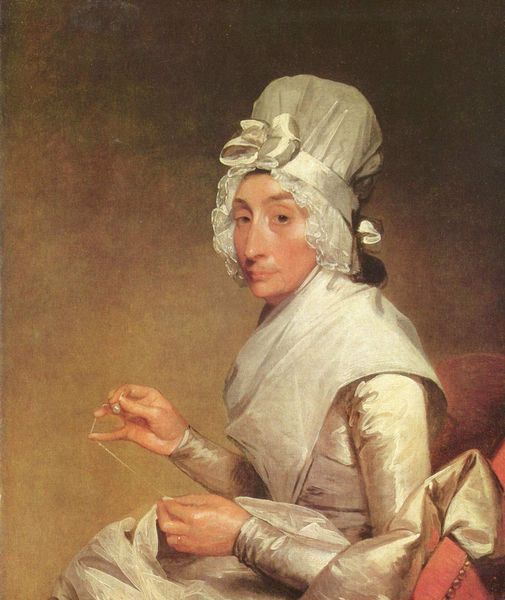
Titel: Porträt der Mrs Richard Yates
Künstler: Gilbert Stuart
Standort: Washington (District of Columbia)
Institution: National Gallery of Art
Schlagwörter: gemälde, hand, haut, kopf, schatten, umhang, weiß, ocker, sitzen, braun, elegant, finger, frankreich, frau, grau, hell, hintergrund, hut, kleid, licht, mund, nase, pastell, profil, schwarz, stuhl, blick, dame, rot, schal, tuch, beige, haube, malerei, schleife, alt, kappe, mütze, wand, arm, augen, band, barock, gesicht, halten, kleidung, kragen, lang, mensch, samt, silber, spitze, ärmel, bildnis, holland, hände, niederlande, portrait, porträt, öl, weide, gewand, pose, realismus, sessel, sitzend, stickerei, stoff, stoffe, spitzen, augenbrauen, knopf, perle, perlen, rosa, schräg, seide, arbeit, kopfbedeckung, sofa, lehne, amerika, kissen, polster, tapete, handarbeit, kopftuch, nähen, ernst, streng, glanz, näherin, glänzend, faden, nadel, sticken, edel, rüschen, stofflichkeit, nagel, feinmalerei, nieten, oberkörper, ring, satin, geld, stand, hausfrau, niederländisch, ehefrau, älter, real, wohlhabend, usa, niederland, geknöpft, seidenkleid, brusttuch, garn, taft, ingres, sessellehne, schall, ehering, häuslich, fingerhut, fingernagel, seltsam, washington, mütze hut, käppchen, stickende frau, bürgerschicht, fichu, inges, kauffman, national gallery, seidd, fnger, spiotze, näjhen